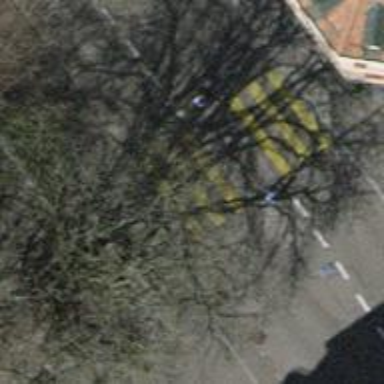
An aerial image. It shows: Kerb barrier.